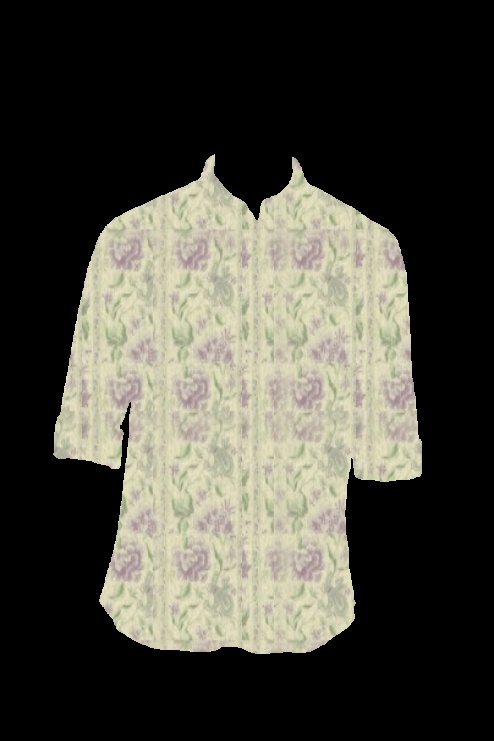
lavender floral print tee